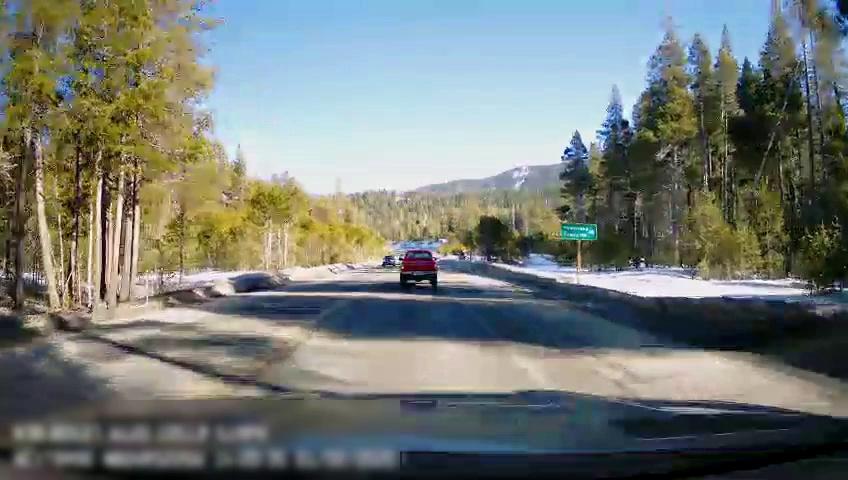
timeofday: Day
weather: Sunny
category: Drivable Space
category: Vehicles | Truck
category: Vehicles | SUV
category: Lanes | Current Lane
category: Traffic | Signs